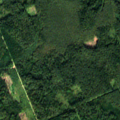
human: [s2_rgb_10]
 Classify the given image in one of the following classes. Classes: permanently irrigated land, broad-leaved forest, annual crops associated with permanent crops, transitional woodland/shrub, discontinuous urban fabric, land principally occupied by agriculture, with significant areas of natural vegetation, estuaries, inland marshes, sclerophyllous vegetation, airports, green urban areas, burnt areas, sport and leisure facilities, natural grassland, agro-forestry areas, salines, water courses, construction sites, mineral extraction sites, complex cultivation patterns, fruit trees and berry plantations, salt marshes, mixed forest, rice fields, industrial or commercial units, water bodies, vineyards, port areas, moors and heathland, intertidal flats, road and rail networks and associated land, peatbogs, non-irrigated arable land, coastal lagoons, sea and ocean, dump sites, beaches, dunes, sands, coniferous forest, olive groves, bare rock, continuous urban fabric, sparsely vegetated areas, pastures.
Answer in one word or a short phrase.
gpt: coniferous forest, mixed forest, transitional woodland/shrub